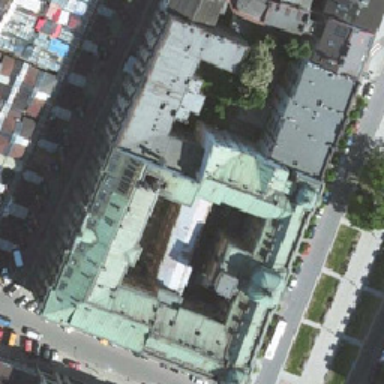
There are many squares in the big church .